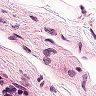
Metastatic tissue present: no